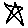
Label: star